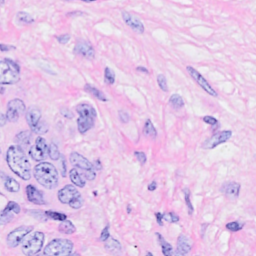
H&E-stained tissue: Breast